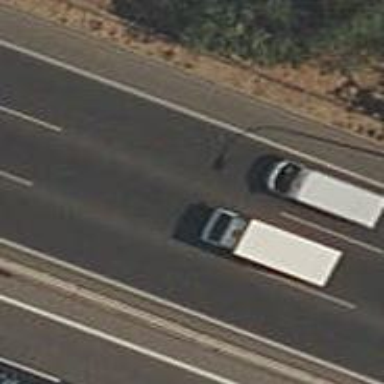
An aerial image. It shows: Motorway.